Field crop: maize
Growth stage: 1
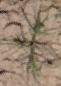
Species: salsola